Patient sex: M
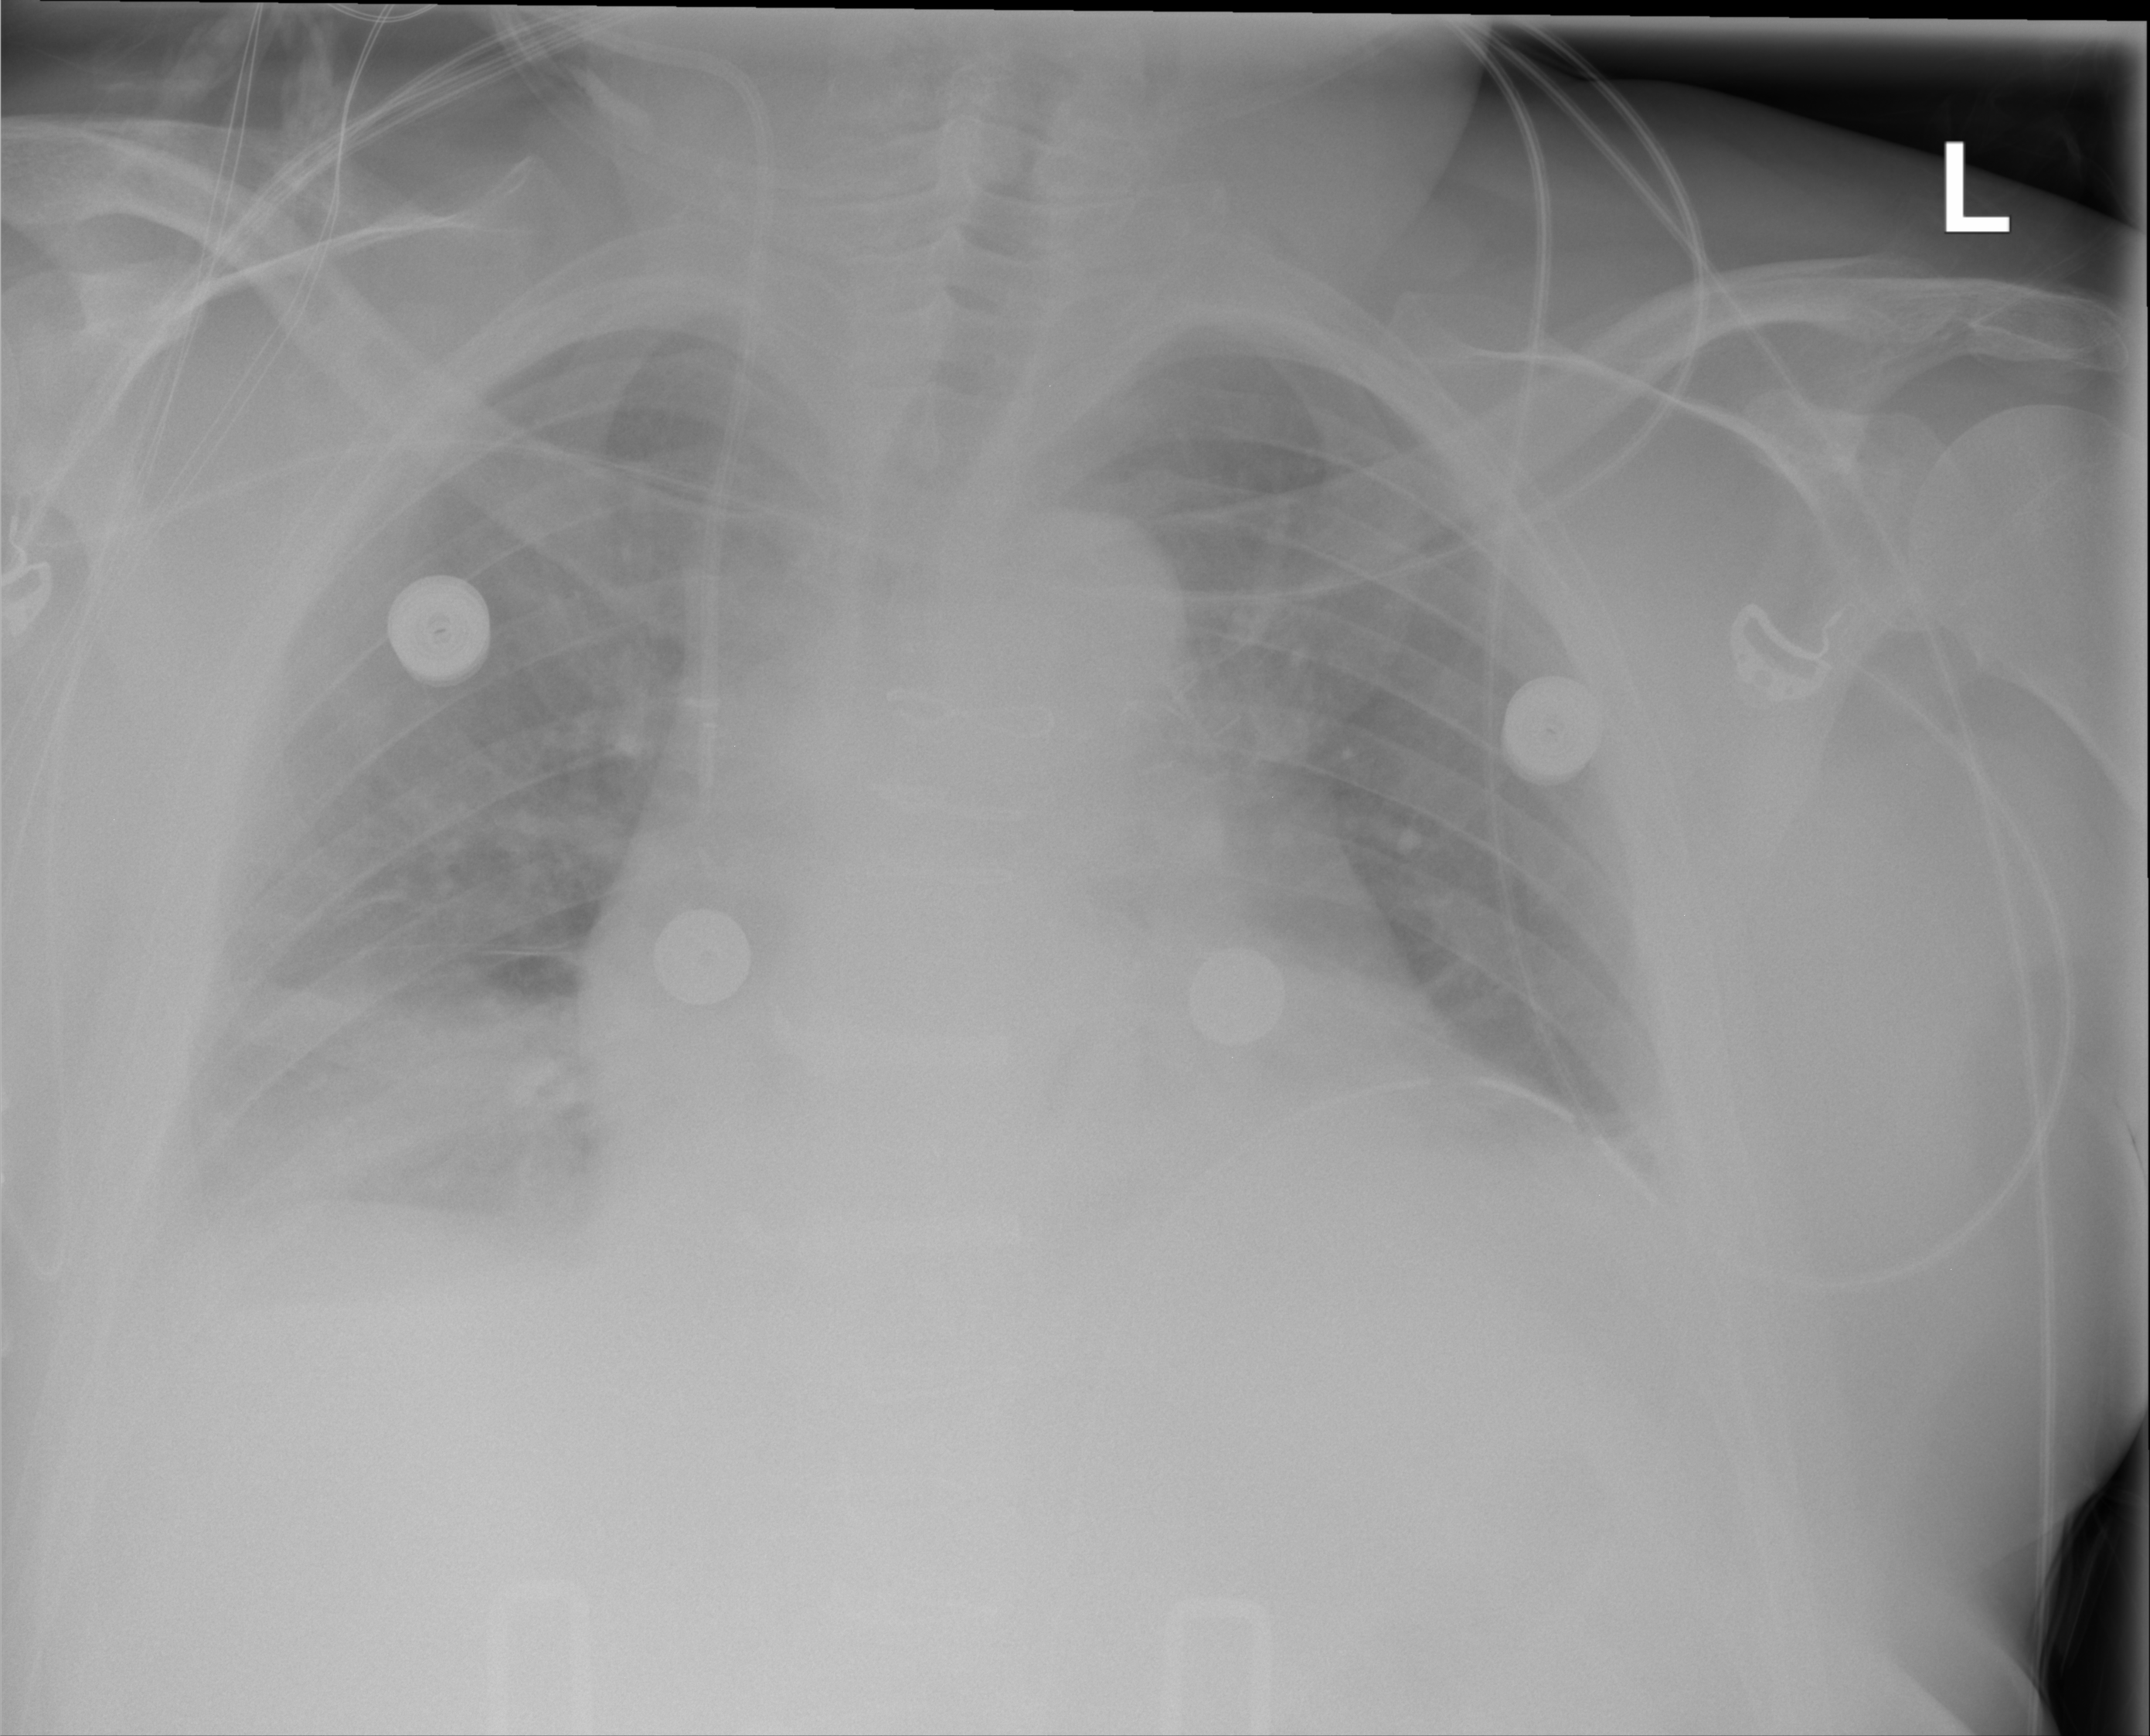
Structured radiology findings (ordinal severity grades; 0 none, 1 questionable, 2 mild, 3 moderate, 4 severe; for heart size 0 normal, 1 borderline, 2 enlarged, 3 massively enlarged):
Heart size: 2
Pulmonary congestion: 0
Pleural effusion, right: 2
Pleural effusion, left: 2
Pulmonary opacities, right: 2
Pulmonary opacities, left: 0
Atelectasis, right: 2
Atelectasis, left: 0